Aerial crown-view tile of a tropical tree (Barro Colorado Island, Panama), acquired 20240918:
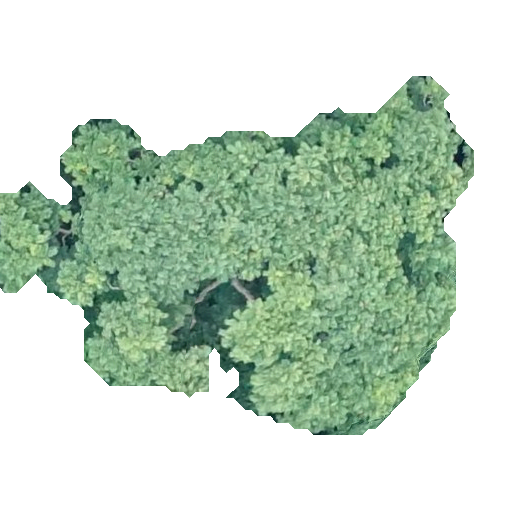
Species: Jacaranda copaia
GBIF accepted scientific name: Jacaranda copaia
Crown area: 174.623 m²